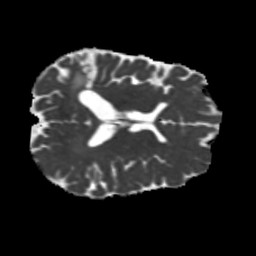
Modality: MD
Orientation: axial
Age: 42
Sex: male
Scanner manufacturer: siemens
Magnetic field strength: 3 T
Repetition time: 5.25 s
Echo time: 0.08 s